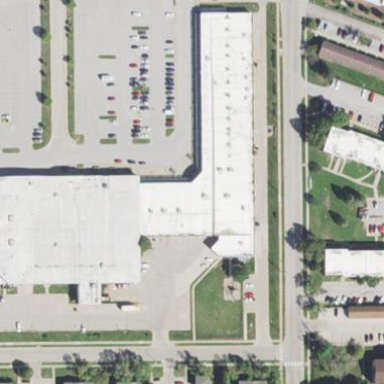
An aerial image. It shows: Retail building.